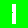
Digit: 1